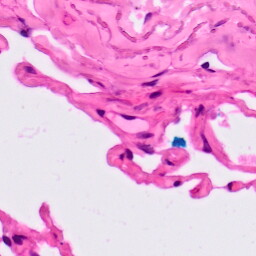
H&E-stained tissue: Lung